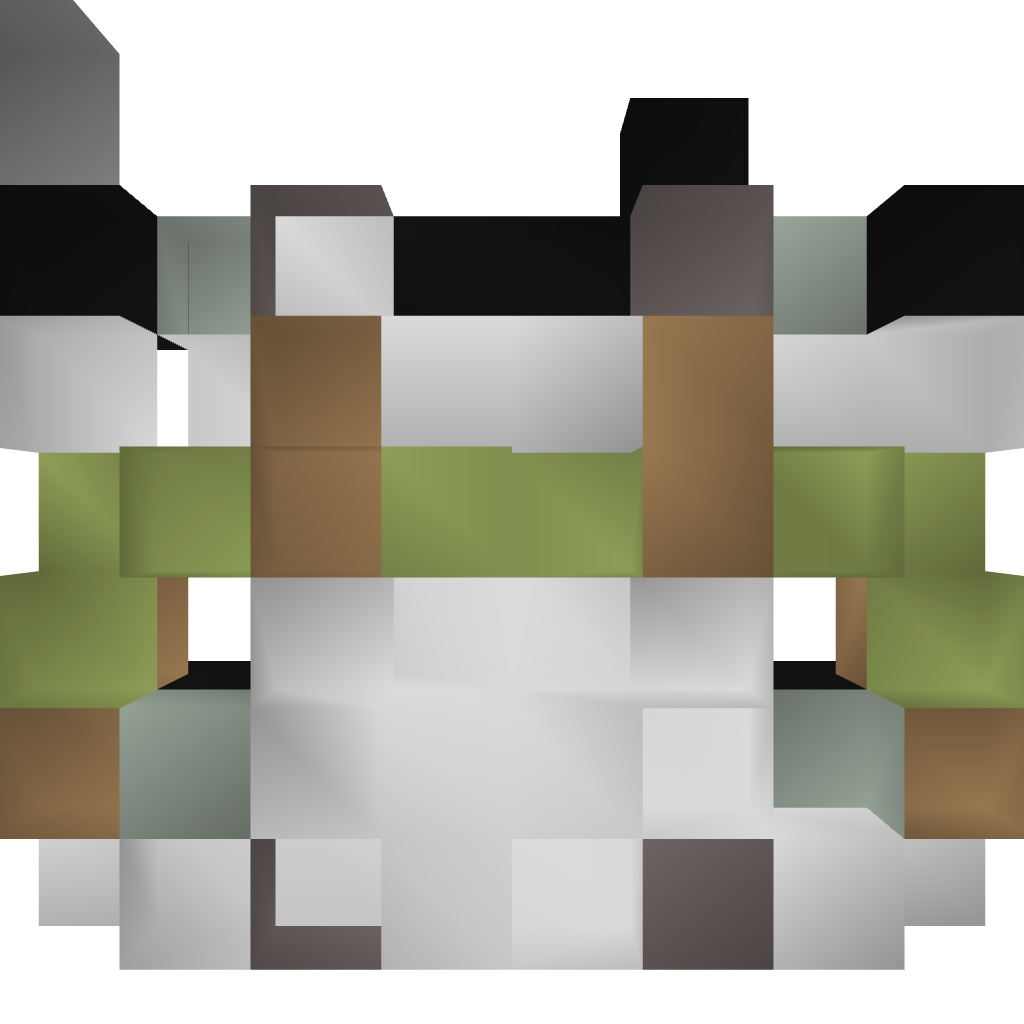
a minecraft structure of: Door 2X2 futurist